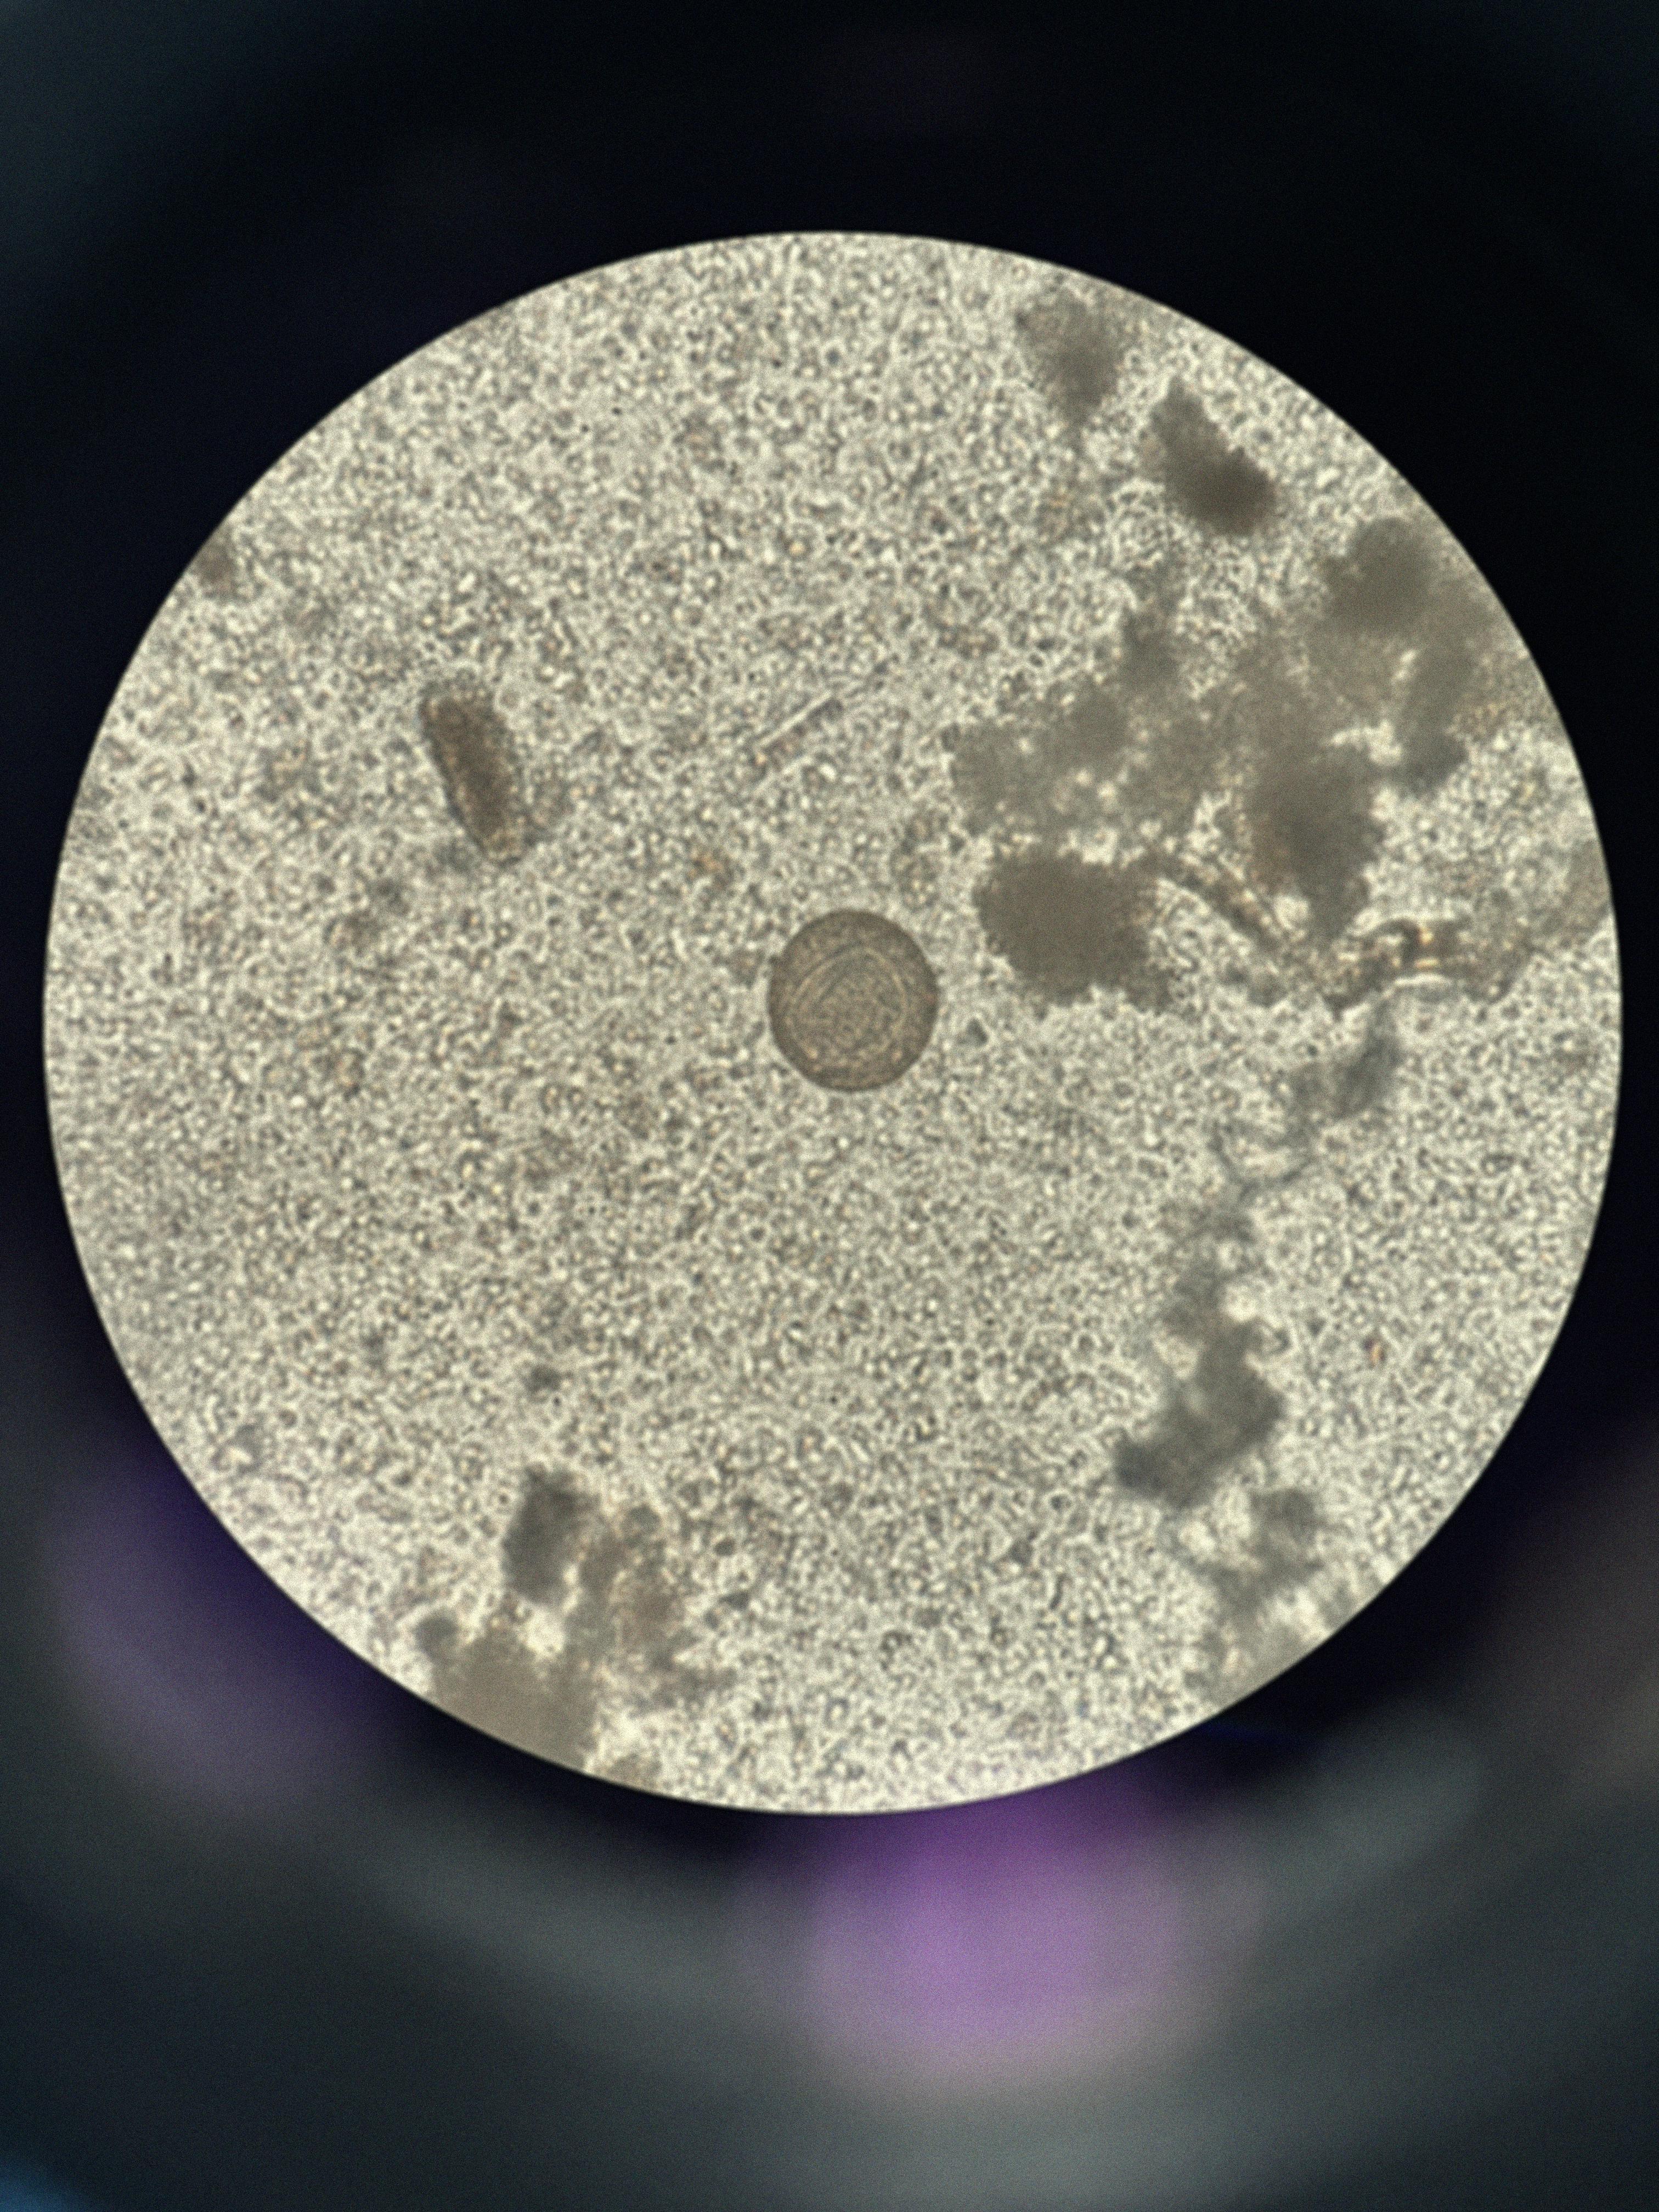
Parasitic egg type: Hymenolepis diminuta